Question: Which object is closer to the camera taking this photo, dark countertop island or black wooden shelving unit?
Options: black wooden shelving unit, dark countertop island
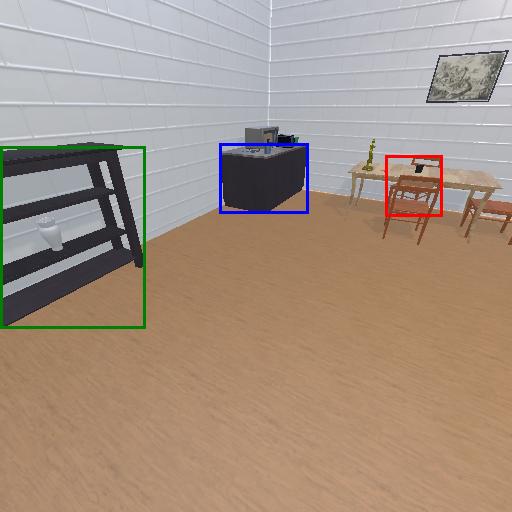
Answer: black wooden shelving unit